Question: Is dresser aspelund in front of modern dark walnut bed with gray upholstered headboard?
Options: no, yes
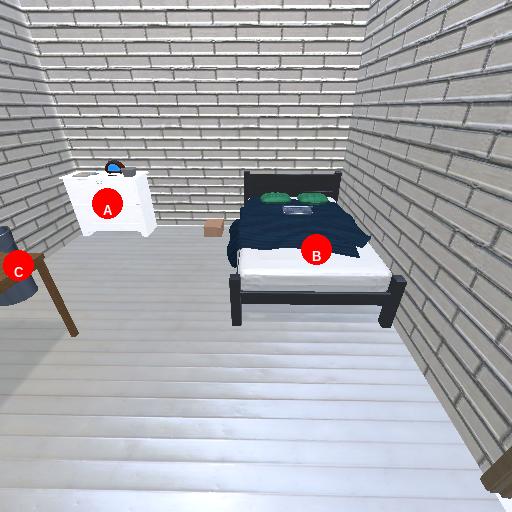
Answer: no